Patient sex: M
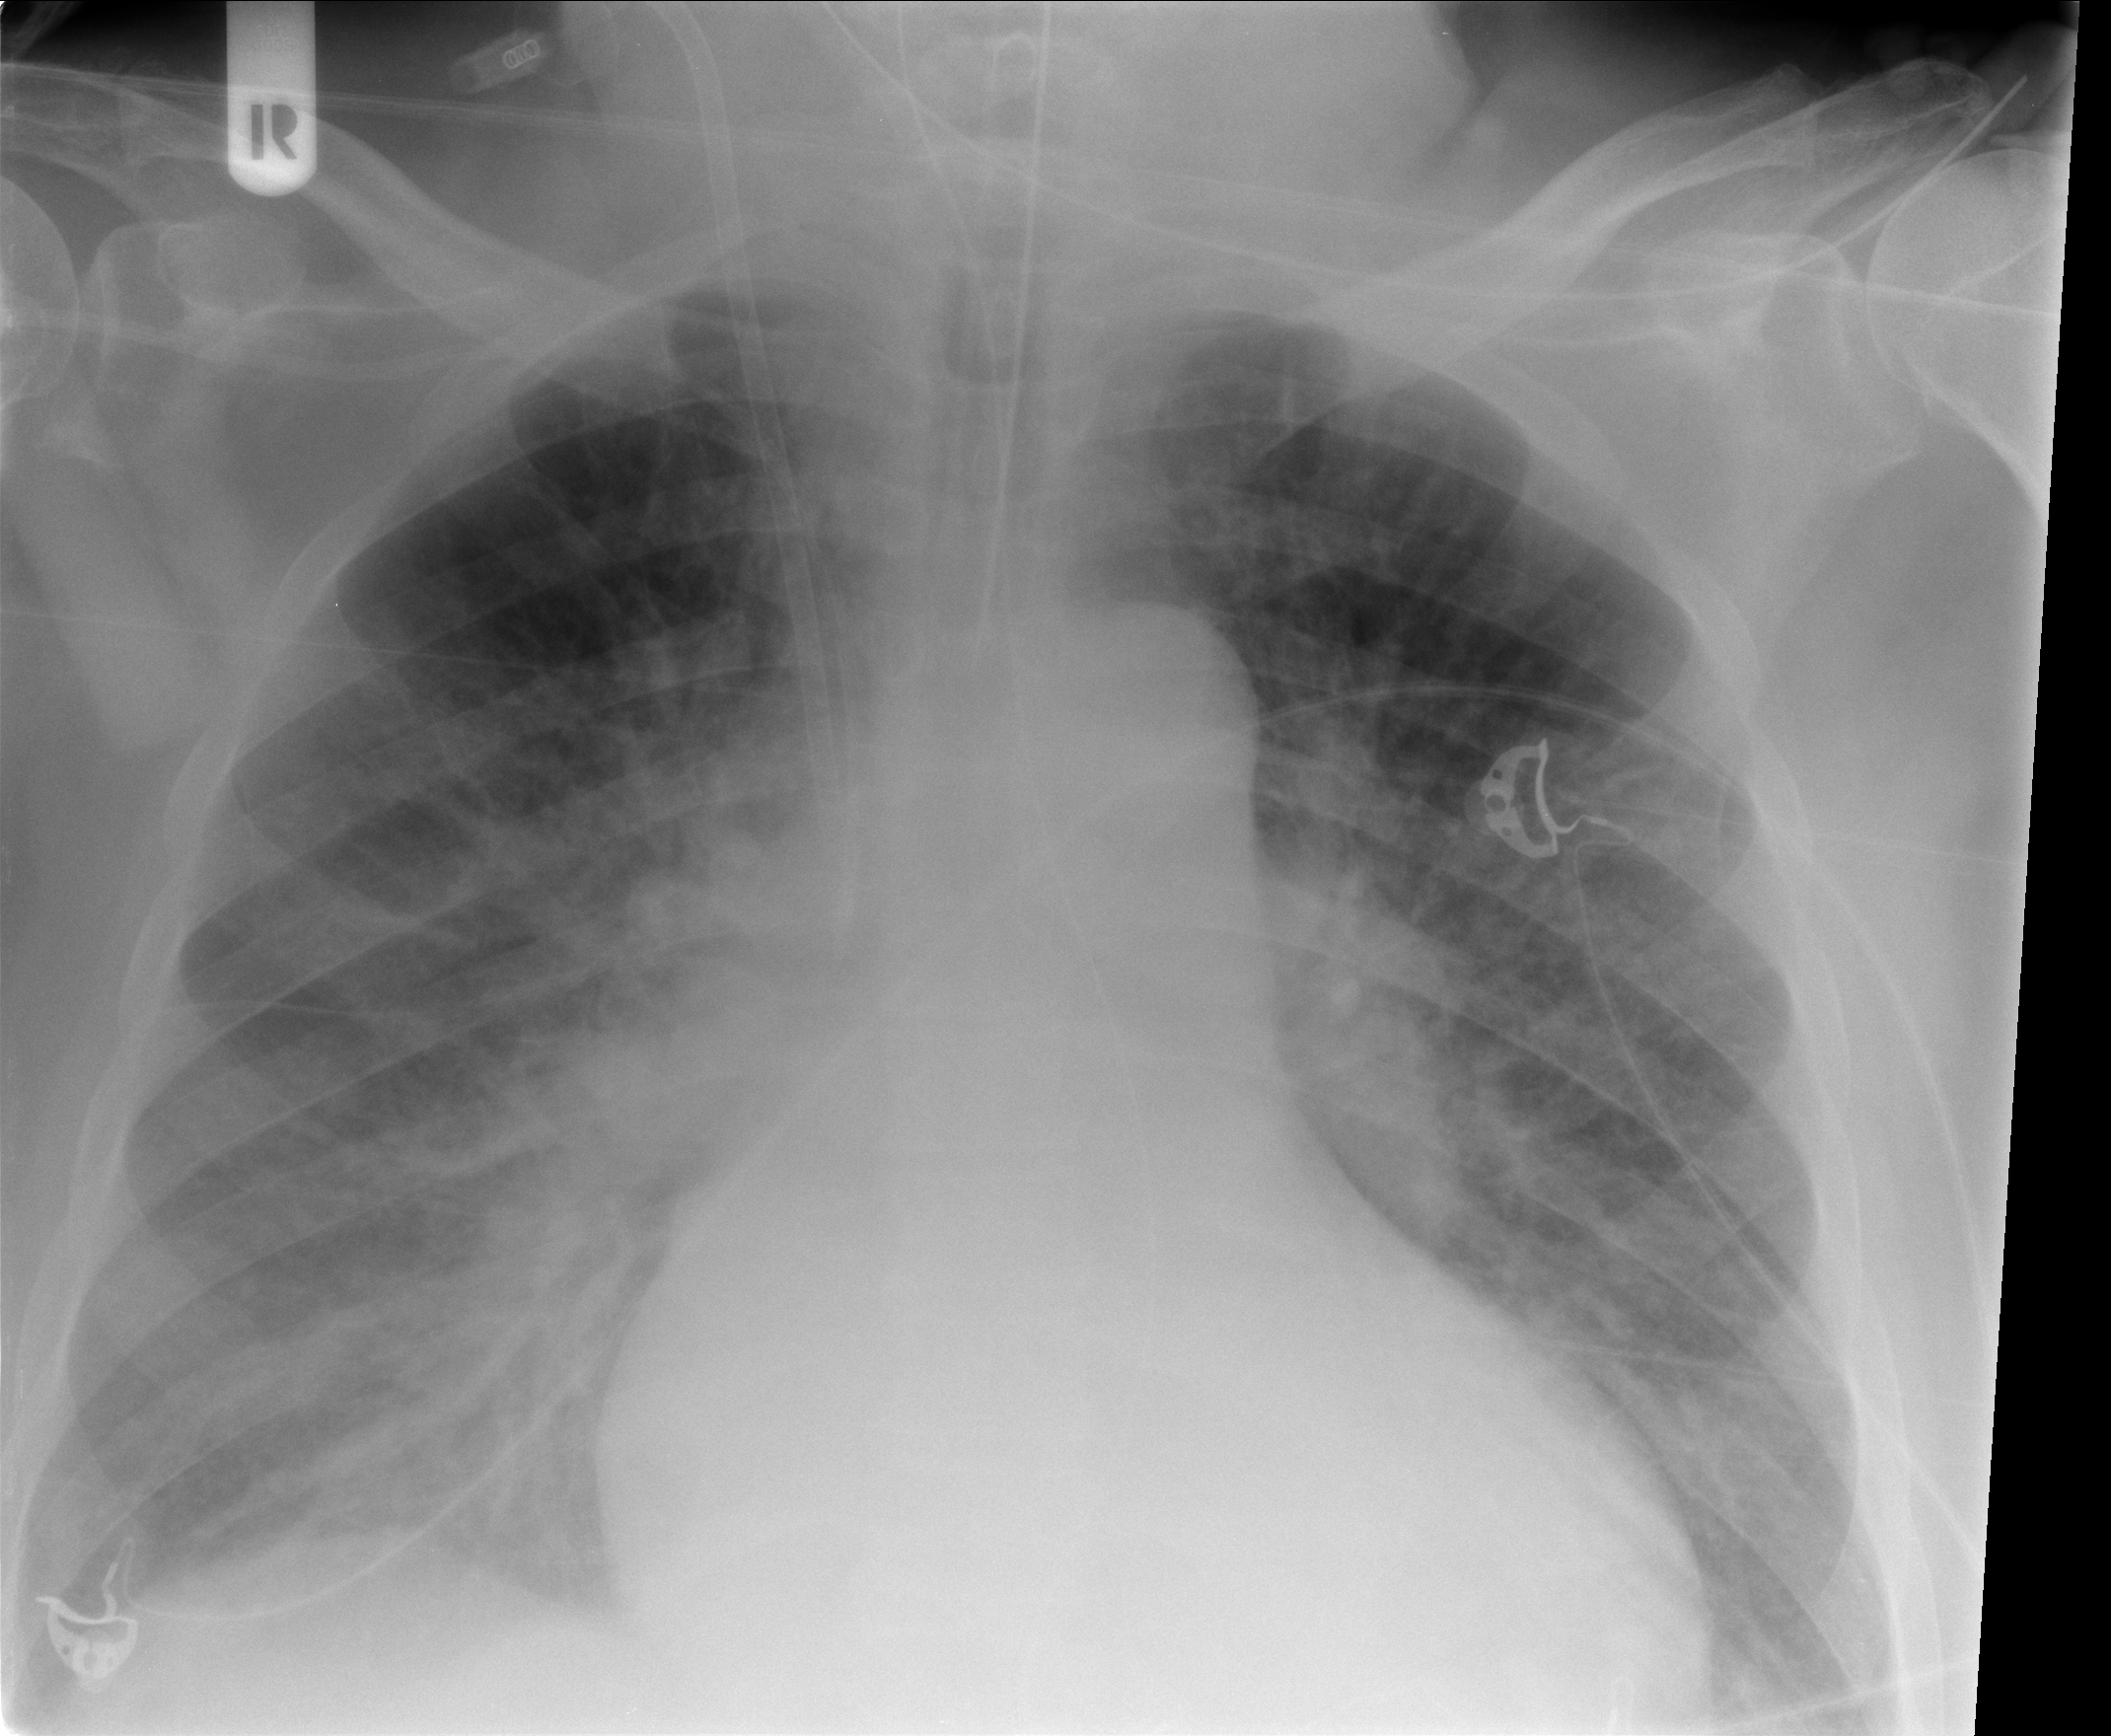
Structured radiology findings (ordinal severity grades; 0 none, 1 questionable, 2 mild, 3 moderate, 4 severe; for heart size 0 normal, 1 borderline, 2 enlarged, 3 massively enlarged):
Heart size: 2
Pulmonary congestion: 3
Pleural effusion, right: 1
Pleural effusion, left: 0
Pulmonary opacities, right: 2
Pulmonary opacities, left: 2
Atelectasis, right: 0
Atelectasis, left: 0